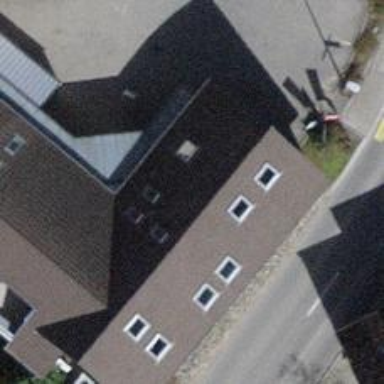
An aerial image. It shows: Post office.